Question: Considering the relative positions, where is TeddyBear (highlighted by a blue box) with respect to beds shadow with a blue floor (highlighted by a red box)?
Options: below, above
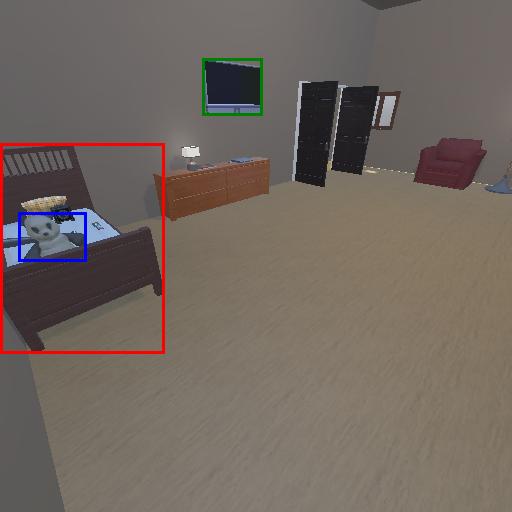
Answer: below